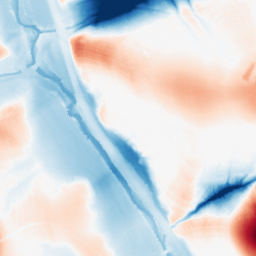
Category: morphological
Decomposition family: morphological
Decomposition parameters: operation: average
size: 50
Upsampling method: bspline
Upsampling parameters: scale: 4
Upsampling scale: 4